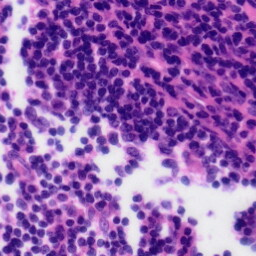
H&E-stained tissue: Tonsil